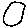
Label: circle